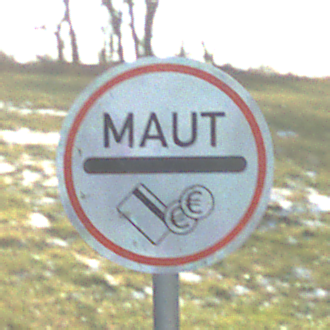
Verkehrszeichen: MautflichtigeStrecke
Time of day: MorningAfternoon
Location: Outdoor (Nature)
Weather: Clear
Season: Winter
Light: Natural